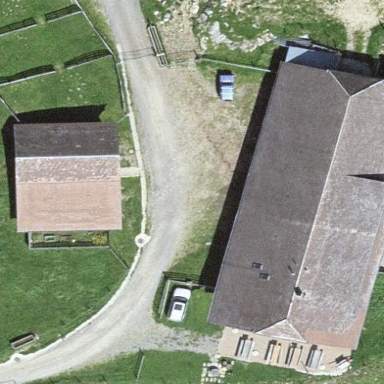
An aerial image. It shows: Farmyard area.